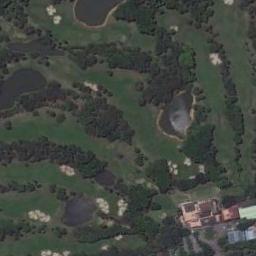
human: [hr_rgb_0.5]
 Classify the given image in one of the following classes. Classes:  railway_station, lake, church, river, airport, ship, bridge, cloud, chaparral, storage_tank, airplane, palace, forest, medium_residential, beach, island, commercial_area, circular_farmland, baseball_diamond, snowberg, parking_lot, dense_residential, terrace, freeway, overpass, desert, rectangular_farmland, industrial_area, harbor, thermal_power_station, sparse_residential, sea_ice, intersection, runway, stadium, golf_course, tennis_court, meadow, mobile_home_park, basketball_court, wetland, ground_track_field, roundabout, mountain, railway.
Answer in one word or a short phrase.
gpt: golf_course